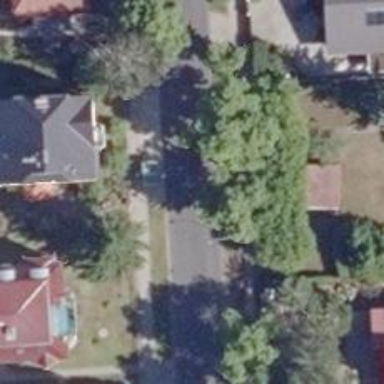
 with the right sidewalk having dirt surface."